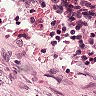
Metastatic tissue present: no